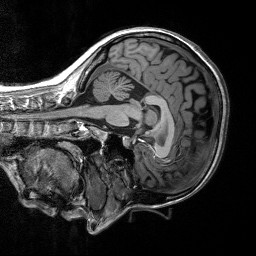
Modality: T1w
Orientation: sagittal
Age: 39
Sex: female
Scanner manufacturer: siemens
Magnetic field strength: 3 T
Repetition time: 2.53 s
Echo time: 0.00219 s